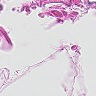
Metastatic tissue present: no